Question: I'm trying to get fabric up and running on macOS 10.13(High Sierra beta), but the macOS tool is stuck on . When I move the folder over into my Xcode 9 project, for one, it does not ask me to import but rather the two frameworks just appear where I put them, and the dialog does not move onward and so the api keys are out of reach cause it still wants me to install the frameworks over that tool there.
What do I do? It's probably a bug, where do I report it? Help appreciated!
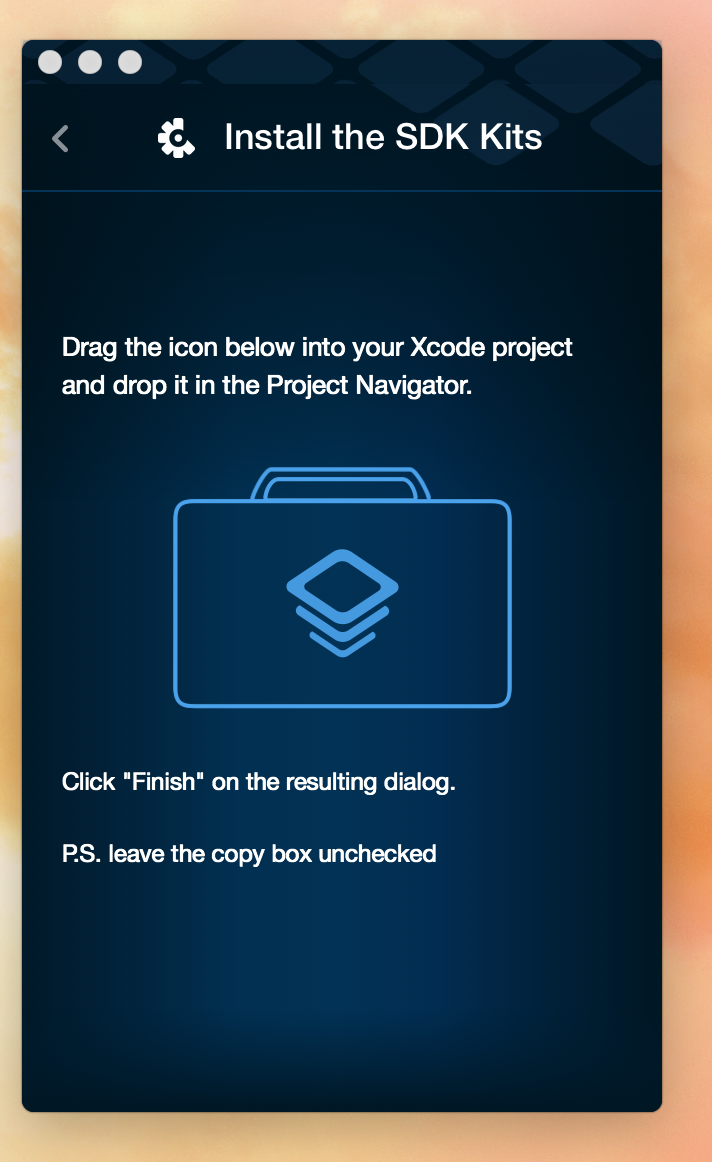
Answer: After drag and dropping the icon, manually add Fabric.framework and Crashlytics.framework in "Linked Frameworks and Libraries". Then Fabric App should move to the next step automatically.
<URL>